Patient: sex M, age 57
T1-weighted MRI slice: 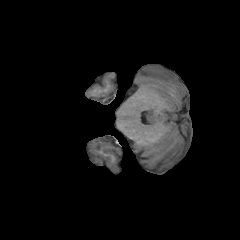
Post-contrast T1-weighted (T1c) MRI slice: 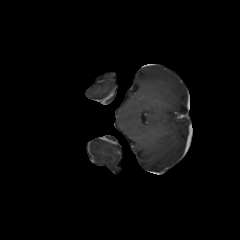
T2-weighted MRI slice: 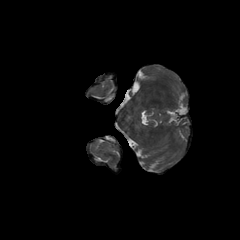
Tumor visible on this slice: no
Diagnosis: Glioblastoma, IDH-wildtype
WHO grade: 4